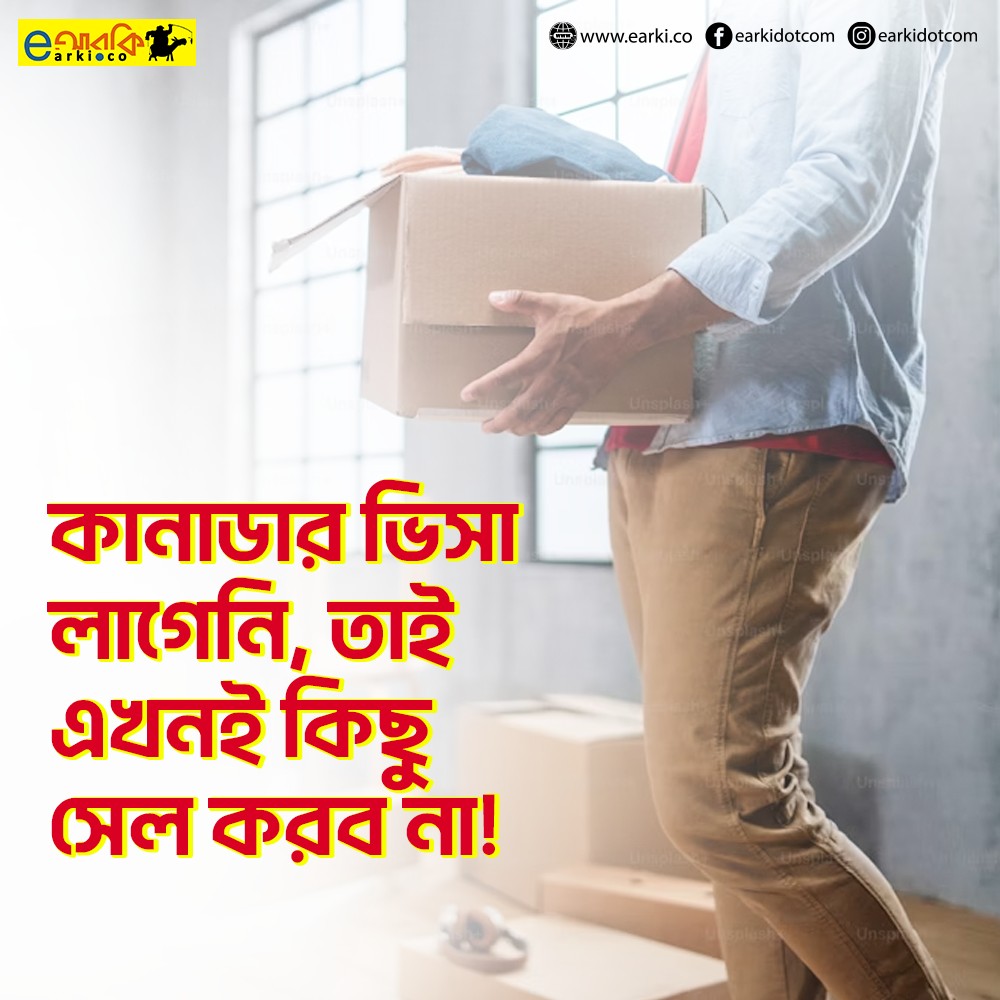
Text: কানাডার ভিসা লাগে নি তাই এখনে কিছু বিক্রি করব না
Label: Non Hate